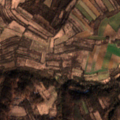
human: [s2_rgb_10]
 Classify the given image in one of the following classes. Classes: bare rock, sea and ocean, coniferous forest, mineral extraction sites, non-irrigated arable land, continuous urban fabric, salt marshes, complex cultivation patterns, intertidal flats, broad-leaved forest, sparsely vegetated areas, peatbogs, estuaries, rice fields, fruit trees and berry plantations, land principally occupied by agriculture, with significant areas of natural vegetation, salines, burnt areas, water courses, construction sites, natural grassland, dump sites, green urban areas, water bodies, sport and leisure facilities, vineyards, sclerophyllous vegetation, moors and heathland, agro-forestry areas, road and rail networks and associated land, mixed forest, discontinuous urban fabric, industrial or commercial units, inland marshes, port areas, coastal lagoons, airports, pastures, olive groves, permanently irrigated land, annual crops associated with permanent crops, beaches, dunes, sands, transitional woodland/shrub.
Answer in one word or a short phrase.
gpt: complex cultivation patterns, land principally occupied by agriculture, with significant areas of natural vegetation, broad-leaved forest, transitional woodland/shrub